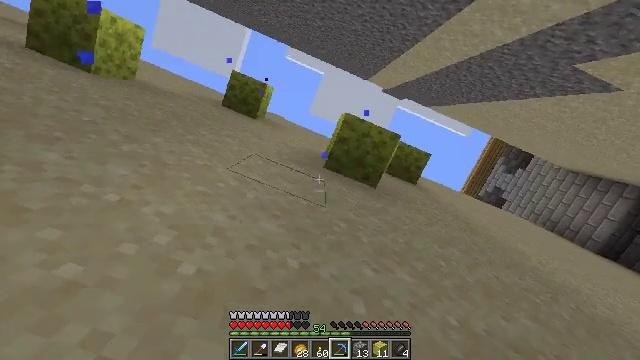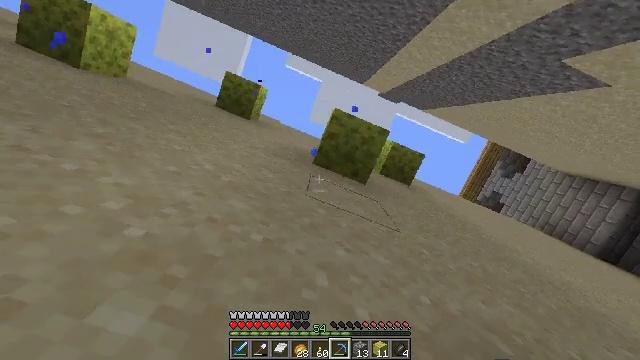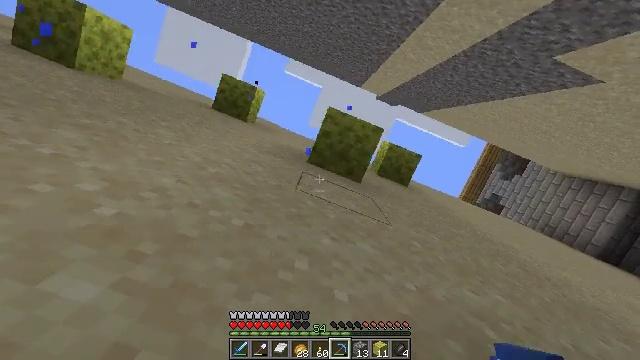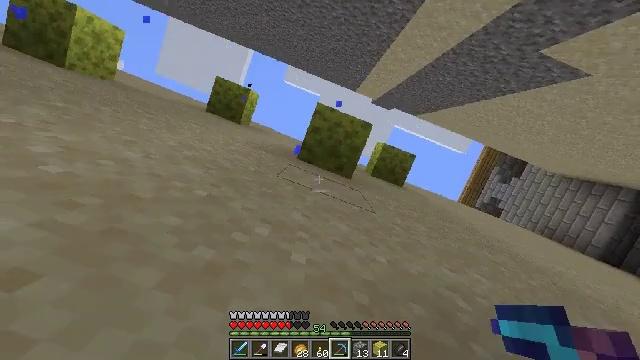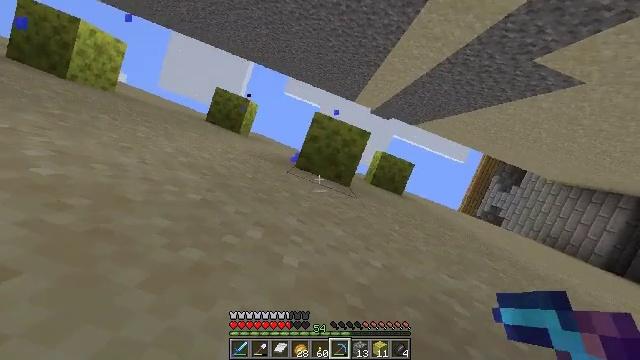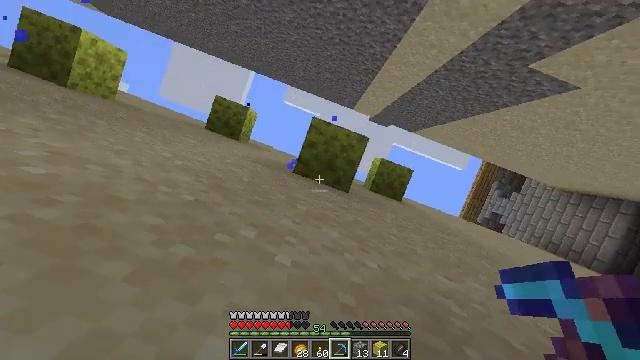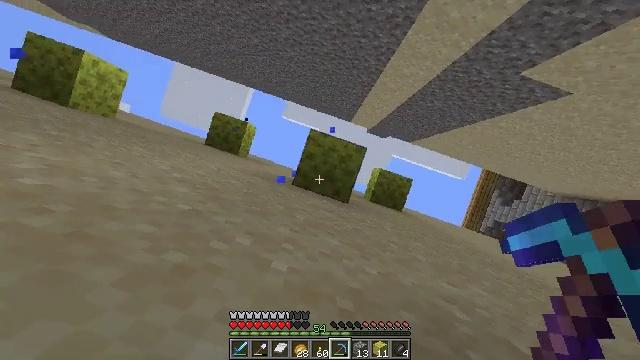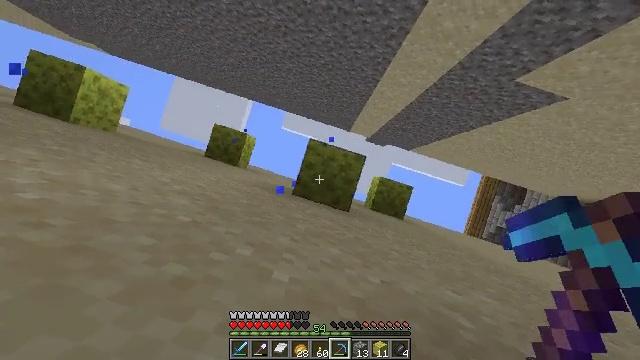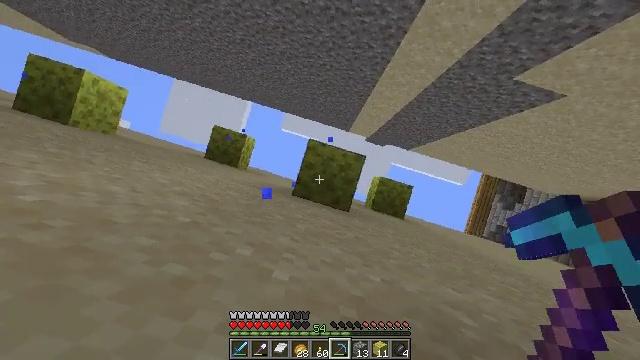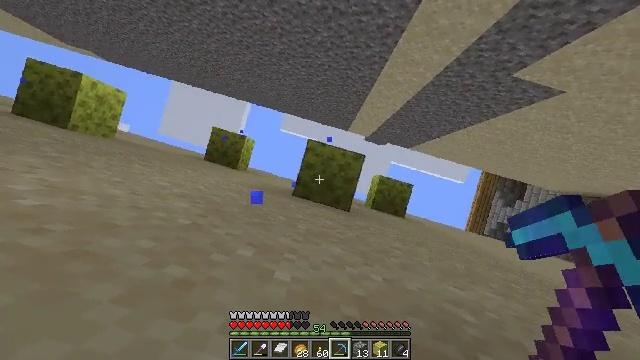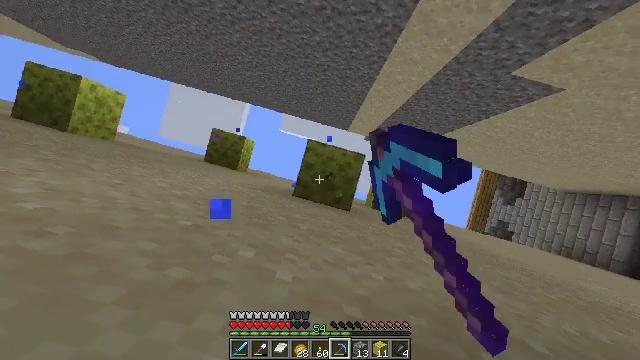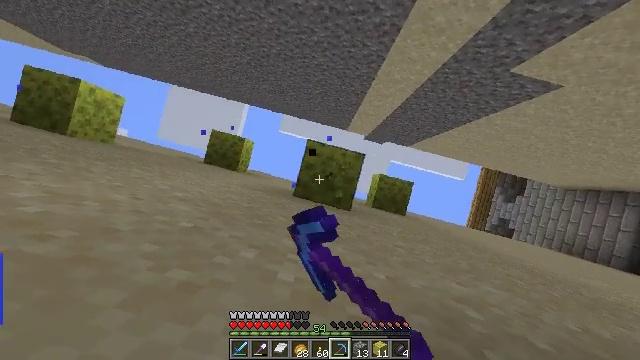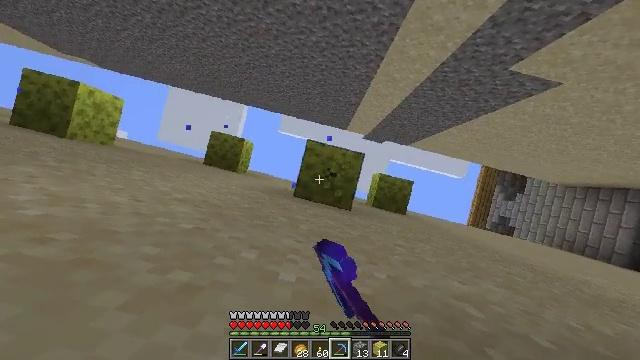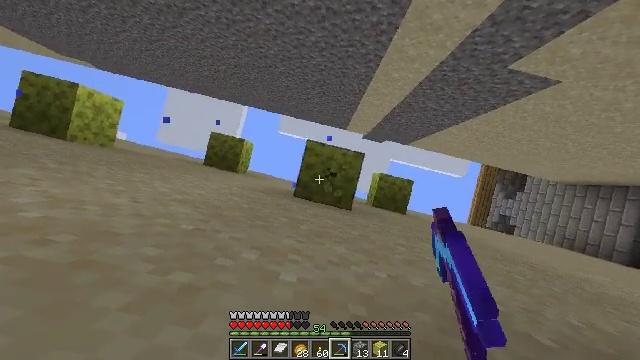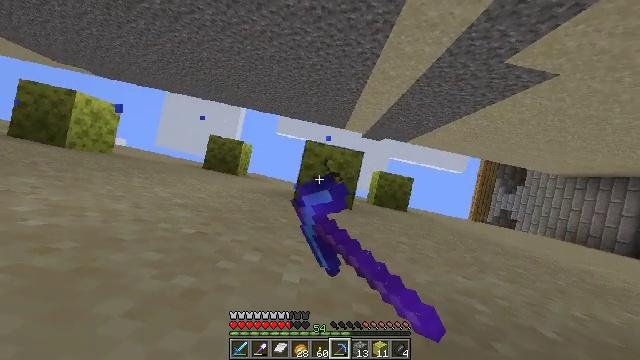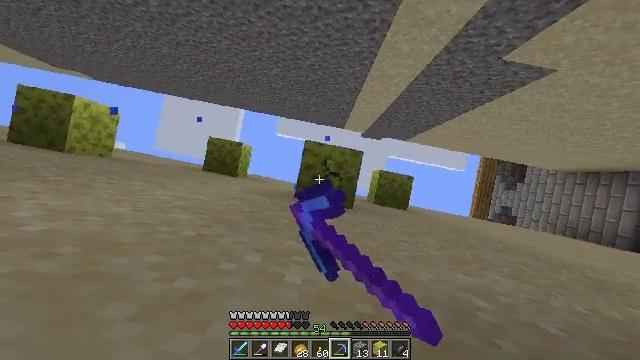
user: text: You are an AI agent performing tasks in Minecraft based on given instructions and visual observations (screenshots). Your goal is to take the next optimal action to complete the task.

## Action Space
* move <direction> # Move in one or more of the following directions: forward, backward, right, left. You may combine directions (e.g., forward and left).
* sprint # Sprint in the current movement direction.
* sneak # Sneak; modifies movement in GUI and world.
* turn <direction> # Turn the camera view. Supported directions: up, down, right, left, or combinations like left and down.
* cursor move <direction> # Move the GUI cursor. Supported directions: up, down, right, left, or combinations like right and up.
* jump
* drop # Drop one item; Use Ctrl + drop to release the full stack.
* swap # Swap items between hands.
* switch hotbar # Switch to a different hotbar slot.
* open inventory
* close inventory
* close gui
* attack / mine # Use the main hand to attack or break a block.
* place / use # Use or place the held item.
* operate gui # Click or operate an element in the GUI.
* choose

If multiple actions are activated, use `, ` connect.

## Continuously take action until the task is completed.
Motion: motion action
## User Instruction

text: Acquire a wet sponge from an ocean monument.
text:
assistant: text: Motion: move forward and move right, turn up
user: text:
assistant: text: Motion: move forward and move right, turn up
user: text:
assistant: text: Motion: turn up
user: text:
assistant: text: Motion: turn up
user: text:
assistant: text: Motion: turn up
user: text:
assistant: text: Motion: turn left and up
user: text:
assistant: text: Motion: turn left and up
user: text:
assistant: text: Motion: no_op
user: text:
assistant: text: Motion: attack / mine
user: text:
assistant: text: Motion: attack / mine
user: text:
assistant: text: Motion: attack / mine
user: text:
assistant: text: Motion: attack / mine
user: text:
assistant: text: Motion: attack / mine
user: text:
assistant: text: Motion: turn left, attack / mine
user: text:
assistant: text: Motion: turn left, attack / mine
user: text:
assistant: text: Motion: attack / mine
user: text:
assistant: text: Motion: attack / mine
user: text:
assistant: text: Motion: turn left, attack / mine
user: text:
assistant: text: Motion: attack / mine
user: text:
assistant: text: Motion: attack / mine
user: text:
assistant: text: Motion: attack / mine
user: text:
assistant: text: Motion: attack / mine
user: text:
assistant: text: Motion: attack / mine
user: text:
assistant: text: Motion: attack / mine
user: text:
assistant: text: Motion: attack / mine
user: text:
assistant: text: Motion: attack / mine
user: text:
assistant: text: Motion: attack / mine
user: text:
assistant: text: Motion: attack / mine
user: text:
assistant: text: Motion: attack / mine
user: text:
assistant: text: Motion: attack / mine